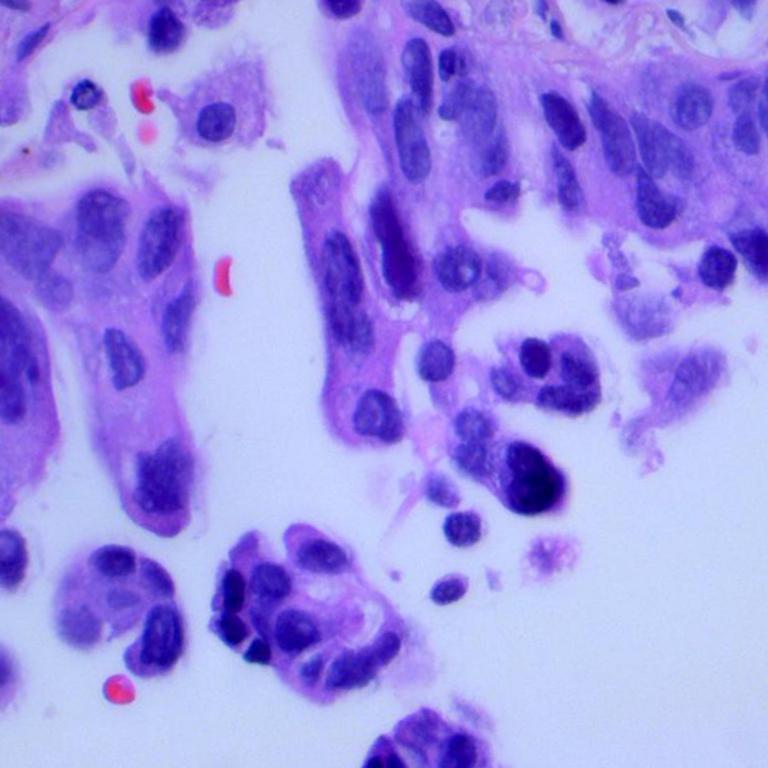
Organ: lung
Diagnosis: adenocarcinomas